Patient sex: M
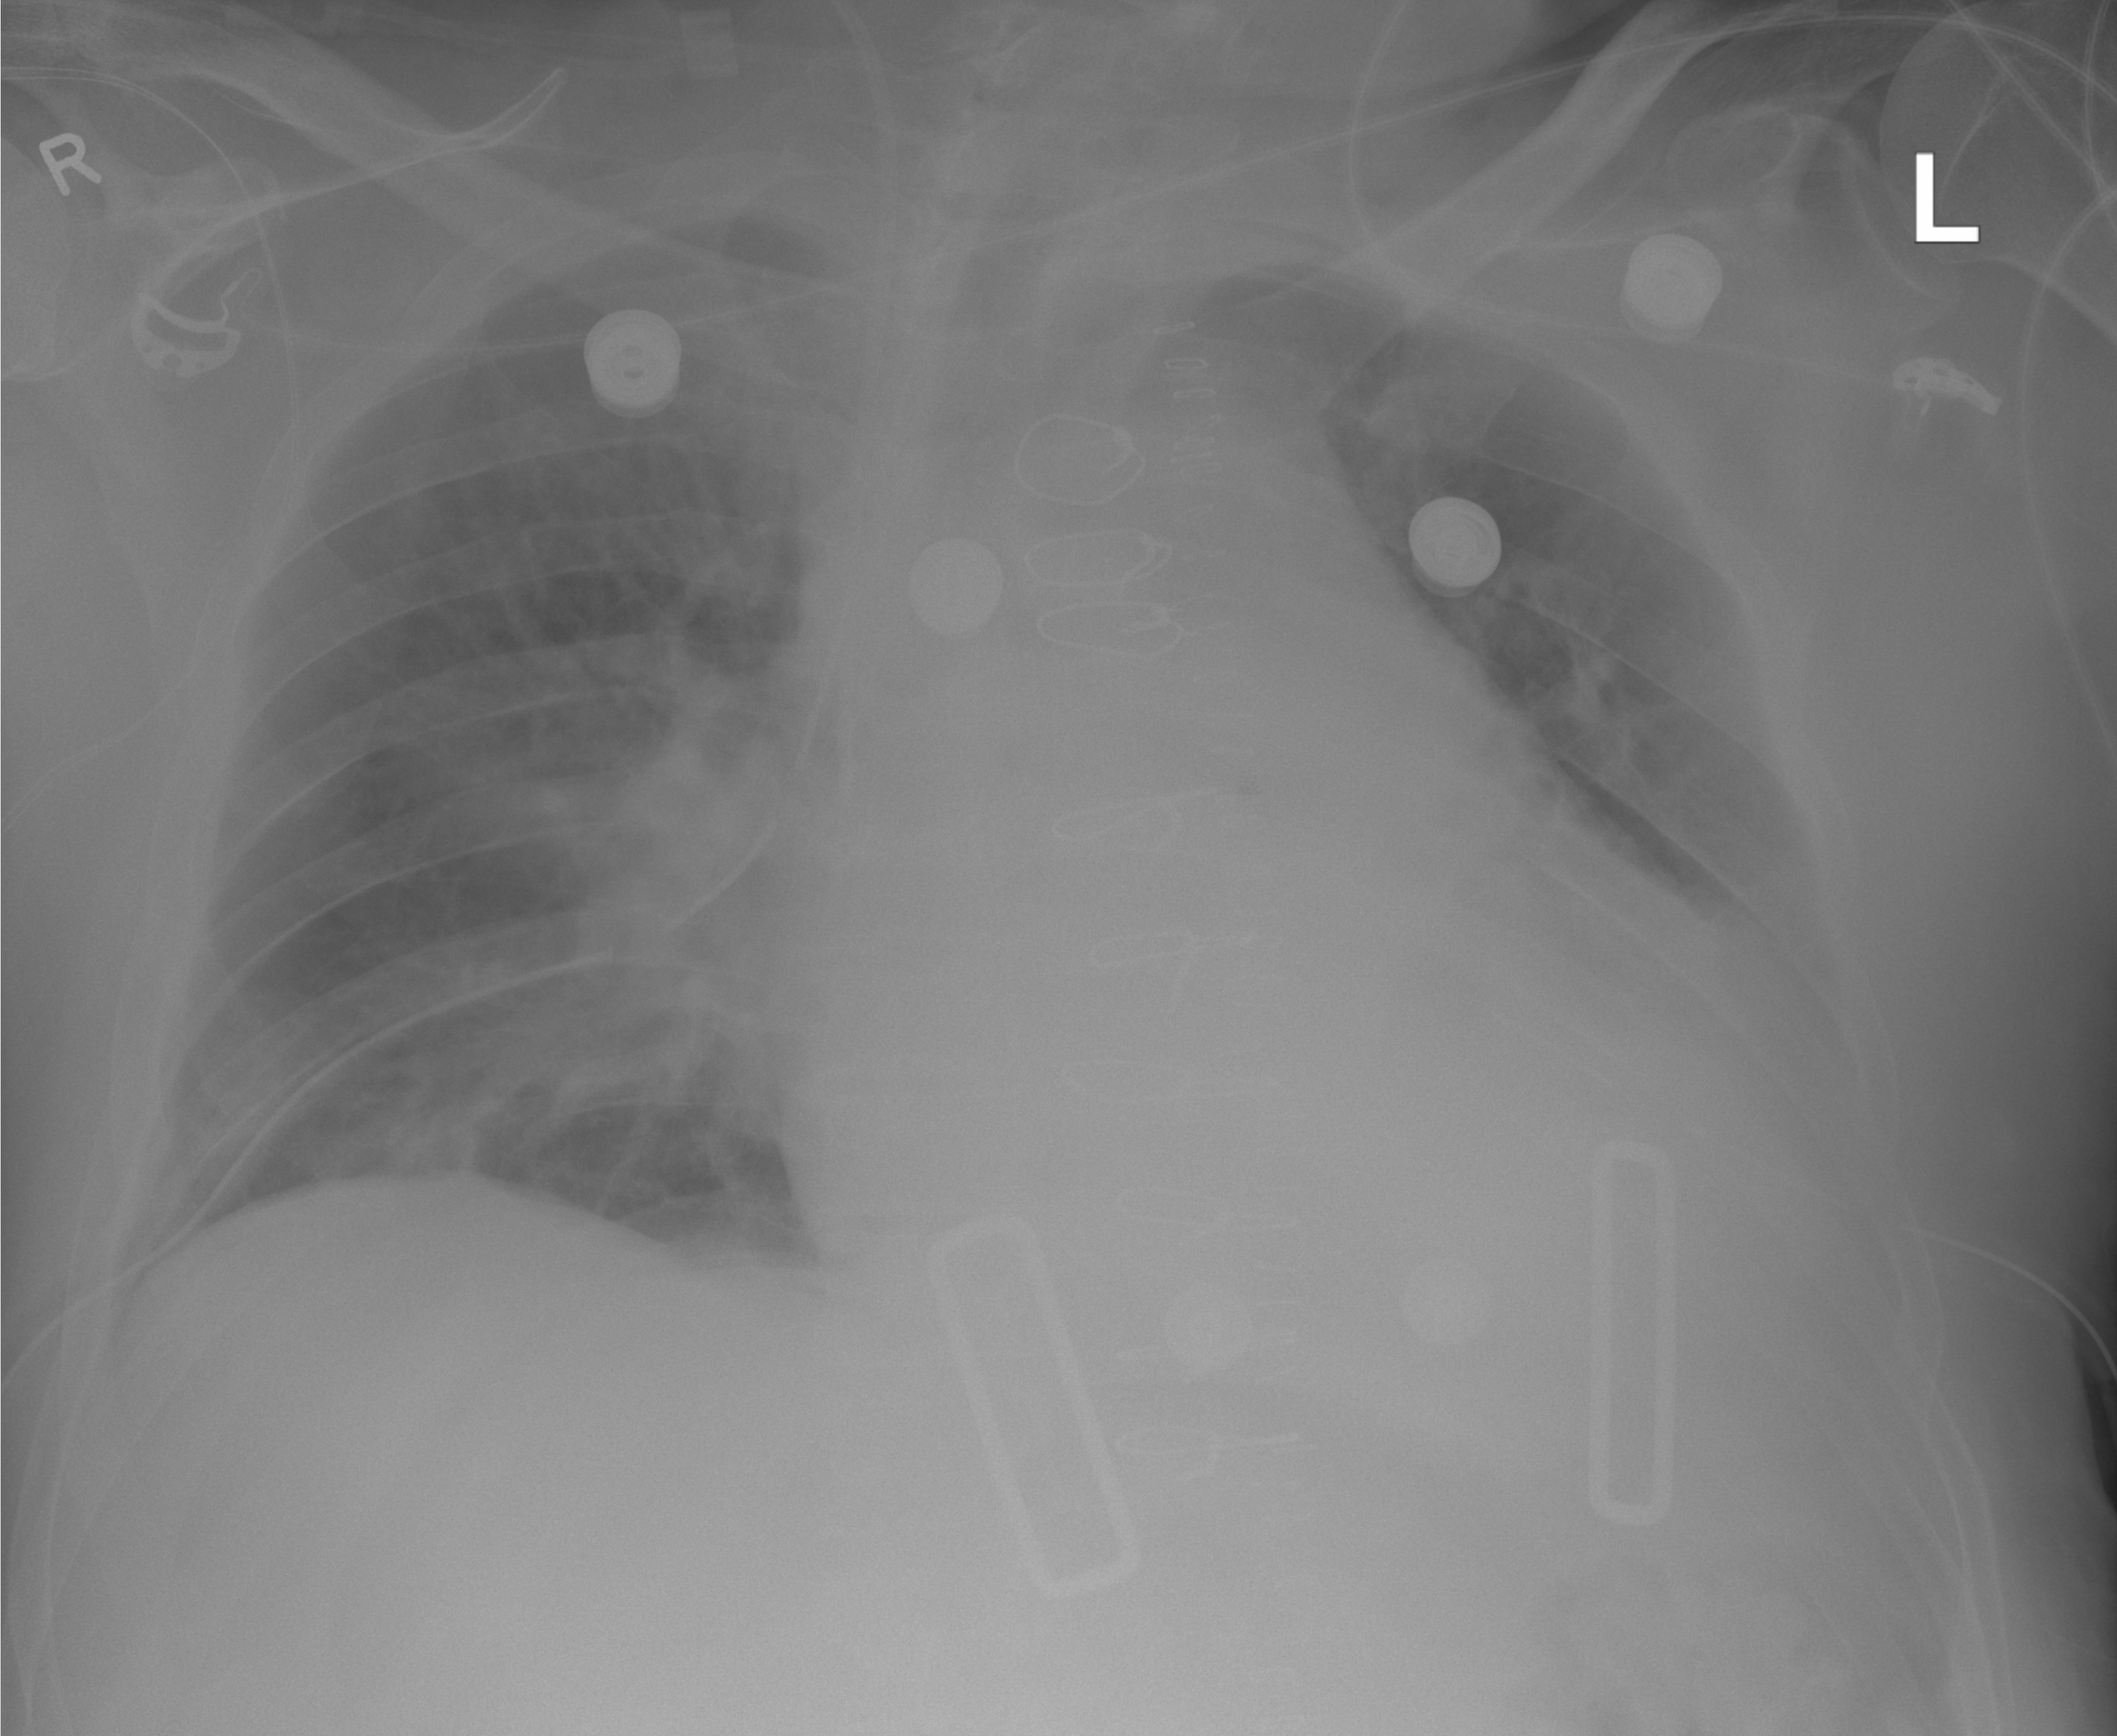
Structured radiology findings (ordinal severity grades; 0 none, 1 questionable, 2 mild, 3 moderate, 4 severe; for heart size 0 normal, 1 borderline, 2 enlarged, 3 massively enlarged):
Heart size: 3
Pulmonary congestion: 2
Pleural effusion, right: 0
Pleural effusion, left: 2
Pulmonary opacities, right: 2
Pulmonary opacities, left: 1
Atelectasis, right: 2
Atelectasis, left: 2